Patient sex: F
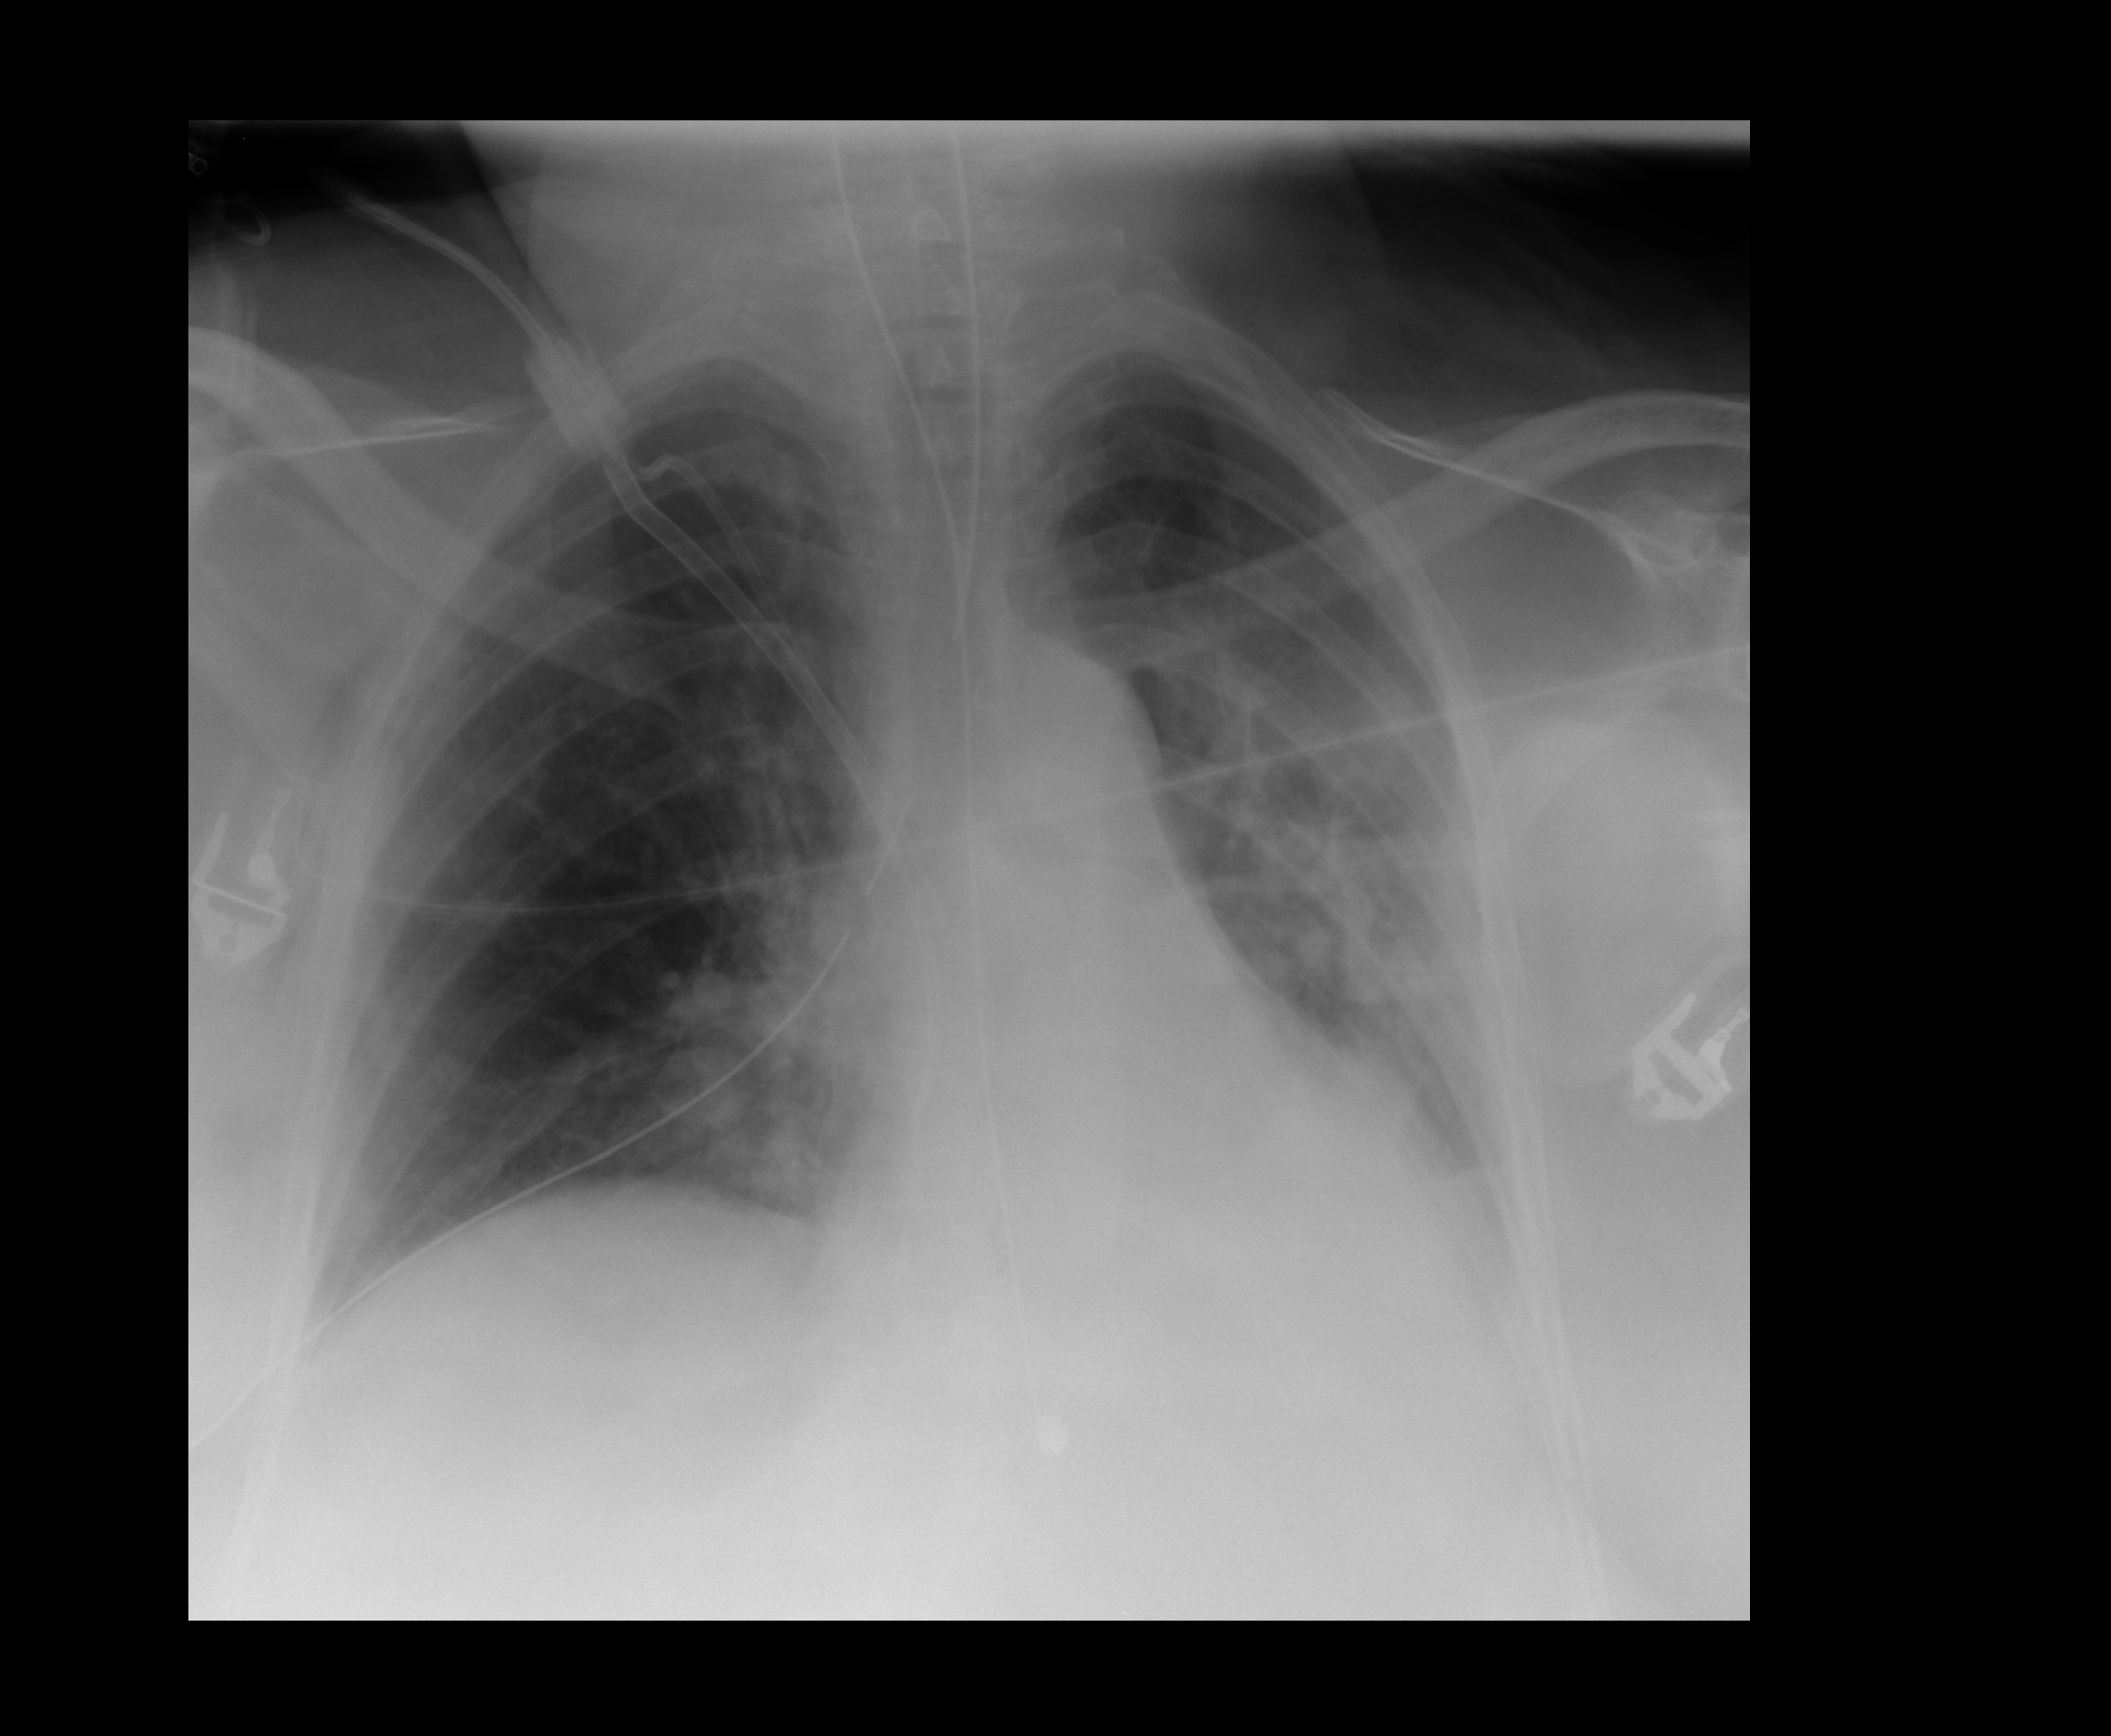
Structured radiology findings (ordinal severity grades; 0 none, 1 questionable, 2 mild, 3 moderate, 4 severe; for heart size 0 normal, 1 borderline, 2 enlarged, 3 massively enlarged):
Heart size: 1
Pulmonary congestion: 1
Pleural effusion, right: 0
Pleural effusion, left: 2
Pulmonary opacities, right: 0
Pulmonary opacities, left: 1
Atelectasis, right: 2
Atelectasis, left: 3